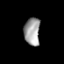
Tissue: prostate
Cell type: Fibroblasts
Senescence score: 0.6906
Nuclear area (px): 429
Mean DAPI intensity: 160.564